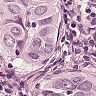
Metastatic tissue present: yes